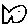
Label: fish